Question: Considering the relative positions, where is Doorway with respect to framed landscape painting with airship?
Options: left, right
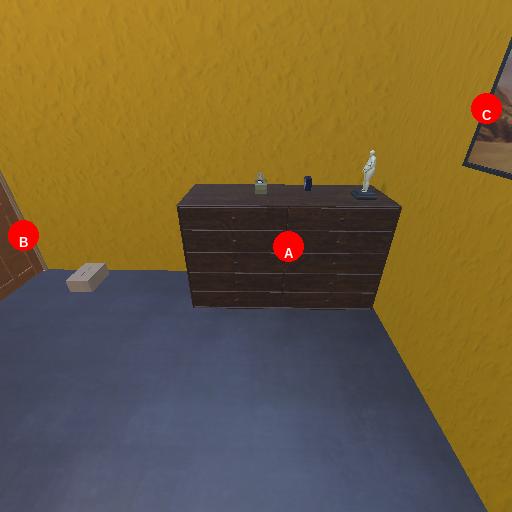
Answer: left